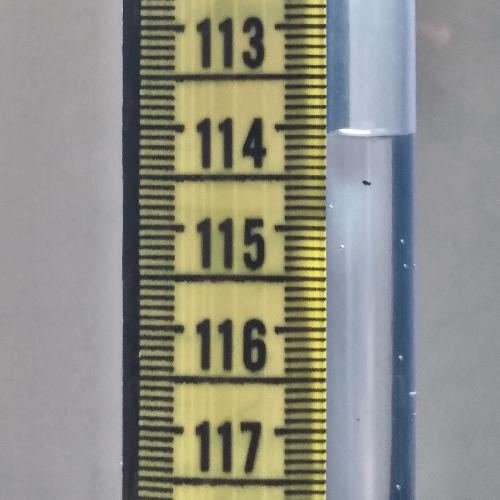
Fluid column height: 114.1 cm